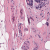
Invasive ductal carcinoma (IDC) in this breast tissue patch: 1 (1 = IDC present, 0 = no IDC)